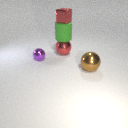
large brown metal sphere in front of small purple metal sphere